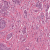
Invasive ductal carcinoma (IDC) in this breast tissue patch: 1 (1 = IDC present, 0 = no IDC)